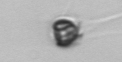
Label: Apedinella